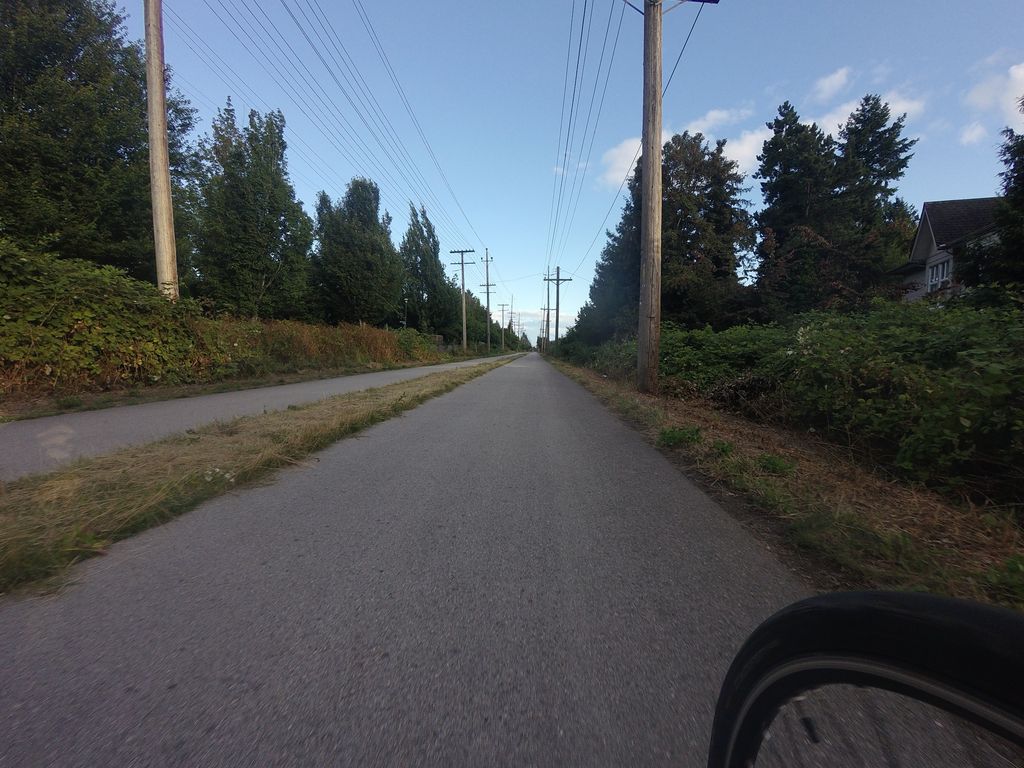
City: vancouver